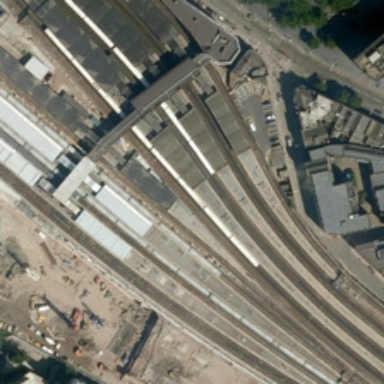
Several buildings and green trees are near a railway station .